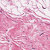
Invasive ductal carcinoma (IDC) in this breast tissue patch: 0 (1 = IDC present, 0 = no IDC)